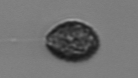
Label: Pseudochattonella_farcimen